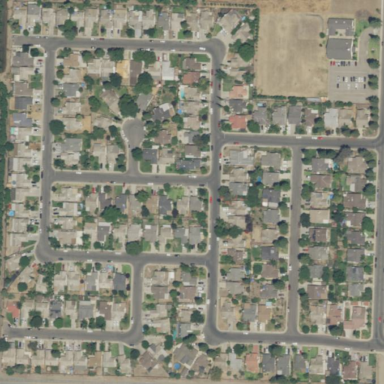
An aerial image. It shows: Residential area in neighborhood consisting of single-family homes.